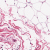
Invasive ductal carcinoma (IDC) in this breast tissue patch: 0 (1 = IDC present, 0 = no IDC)